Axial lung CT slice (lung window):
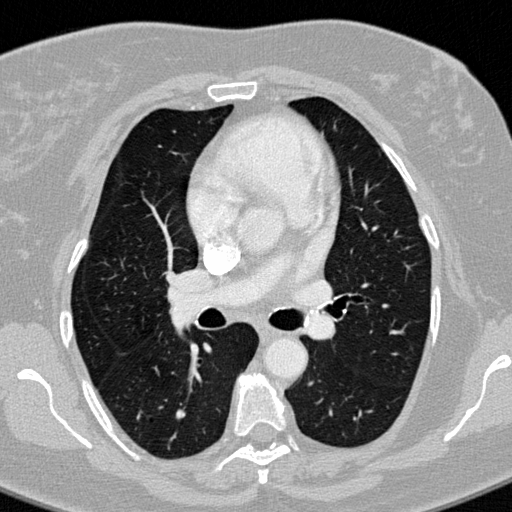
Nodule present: no